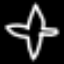
Label: airplane